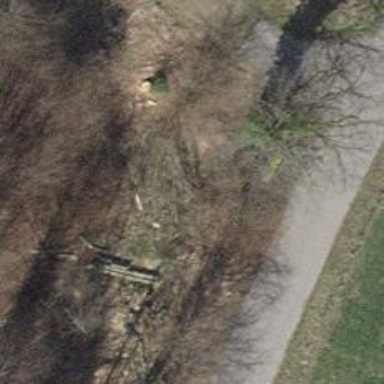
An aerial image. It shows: Bench.